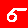
Digit: 5